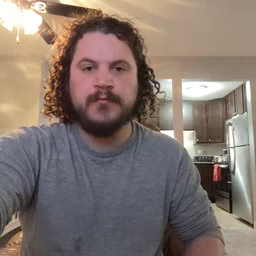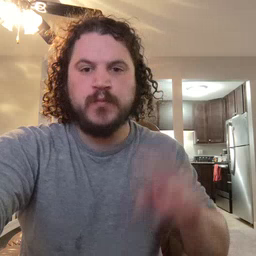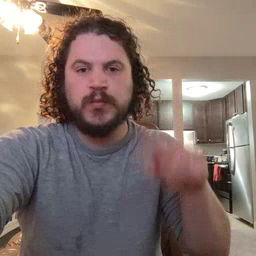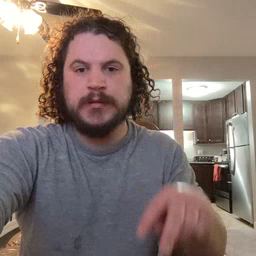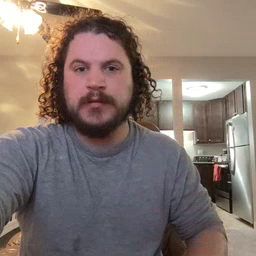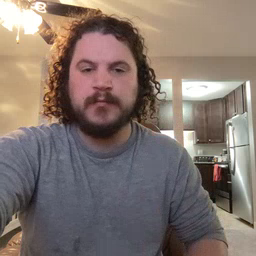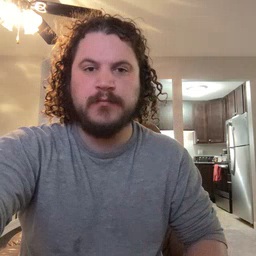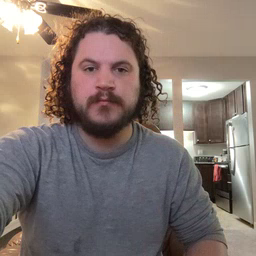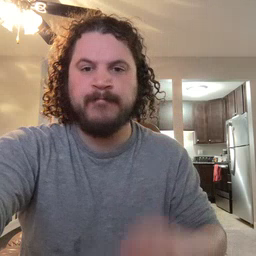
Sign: read